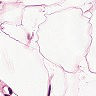
Metastatic tissue present: no